Field crop: tomato
Growth stage: 2
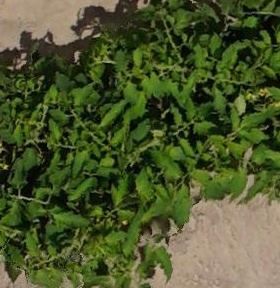
Species: tomato